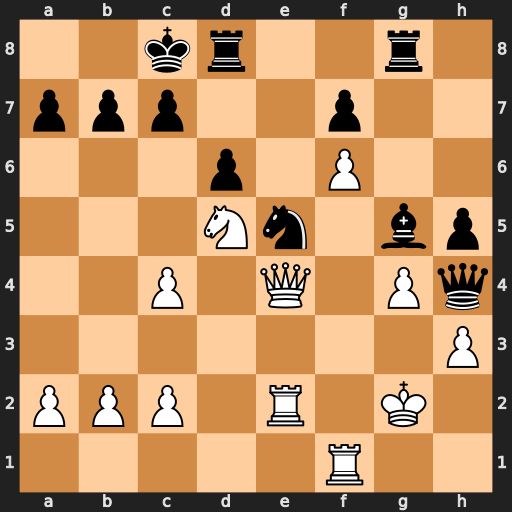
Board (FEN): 2kr2r1/ppp2p2/3p1P2/3Nn1bp/2P1Q1Pq/7P/PPP1R1K1/5R2
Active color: w
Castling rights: -
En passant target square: -
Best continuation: Ne7+ Kb8 Nf5 Bxf6 Nxh4